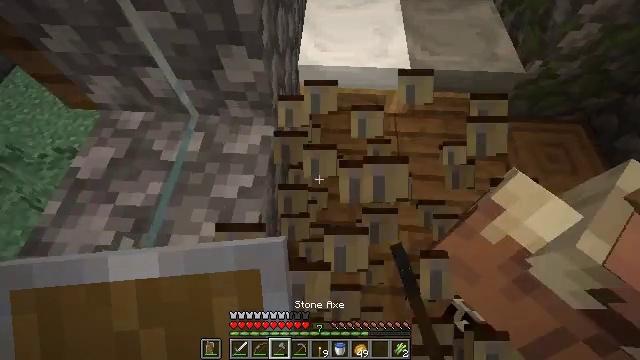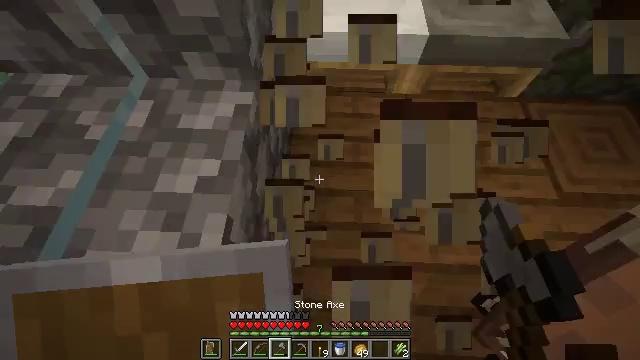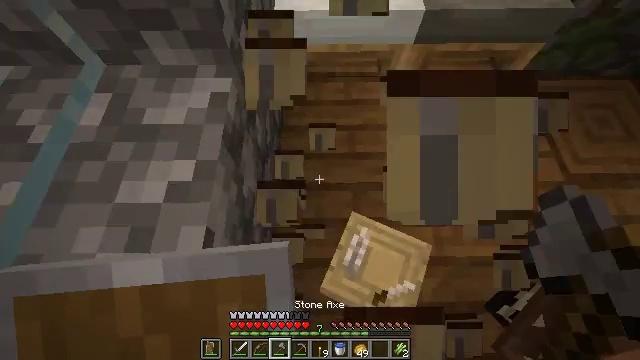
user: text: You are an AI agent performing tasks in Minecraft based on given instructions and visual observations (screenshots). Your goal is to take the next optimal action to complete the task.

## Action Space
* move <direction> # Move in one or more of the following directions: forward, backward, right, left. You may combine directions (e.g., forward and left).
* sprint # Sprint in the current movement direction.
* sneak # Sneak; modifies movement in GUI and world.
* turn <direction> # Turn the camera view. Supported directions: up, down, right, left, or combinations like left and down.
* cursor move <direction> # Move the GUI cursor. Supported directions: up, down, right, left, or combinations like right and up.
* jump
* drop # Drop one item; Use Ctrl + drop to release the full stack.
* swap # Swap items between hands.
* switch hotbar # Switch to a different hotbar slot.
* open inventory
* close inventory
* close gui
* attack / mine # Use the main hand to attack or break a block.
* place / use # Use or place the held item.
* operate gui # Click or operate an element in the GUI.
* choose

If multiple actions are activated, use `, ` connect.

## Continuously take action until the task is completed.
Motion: motion action
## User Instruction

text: Recycle the fletching table.
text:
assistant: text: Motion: move forward
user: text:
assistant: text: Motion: turn right and down
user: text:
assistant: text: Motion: turn down